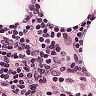
Metastatic tissue present: no